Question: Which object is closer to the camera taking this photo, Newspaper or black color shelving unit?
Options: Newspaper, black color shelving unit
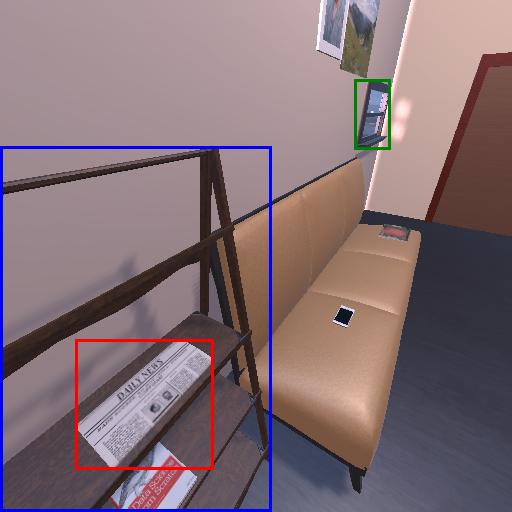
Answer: Newspaper